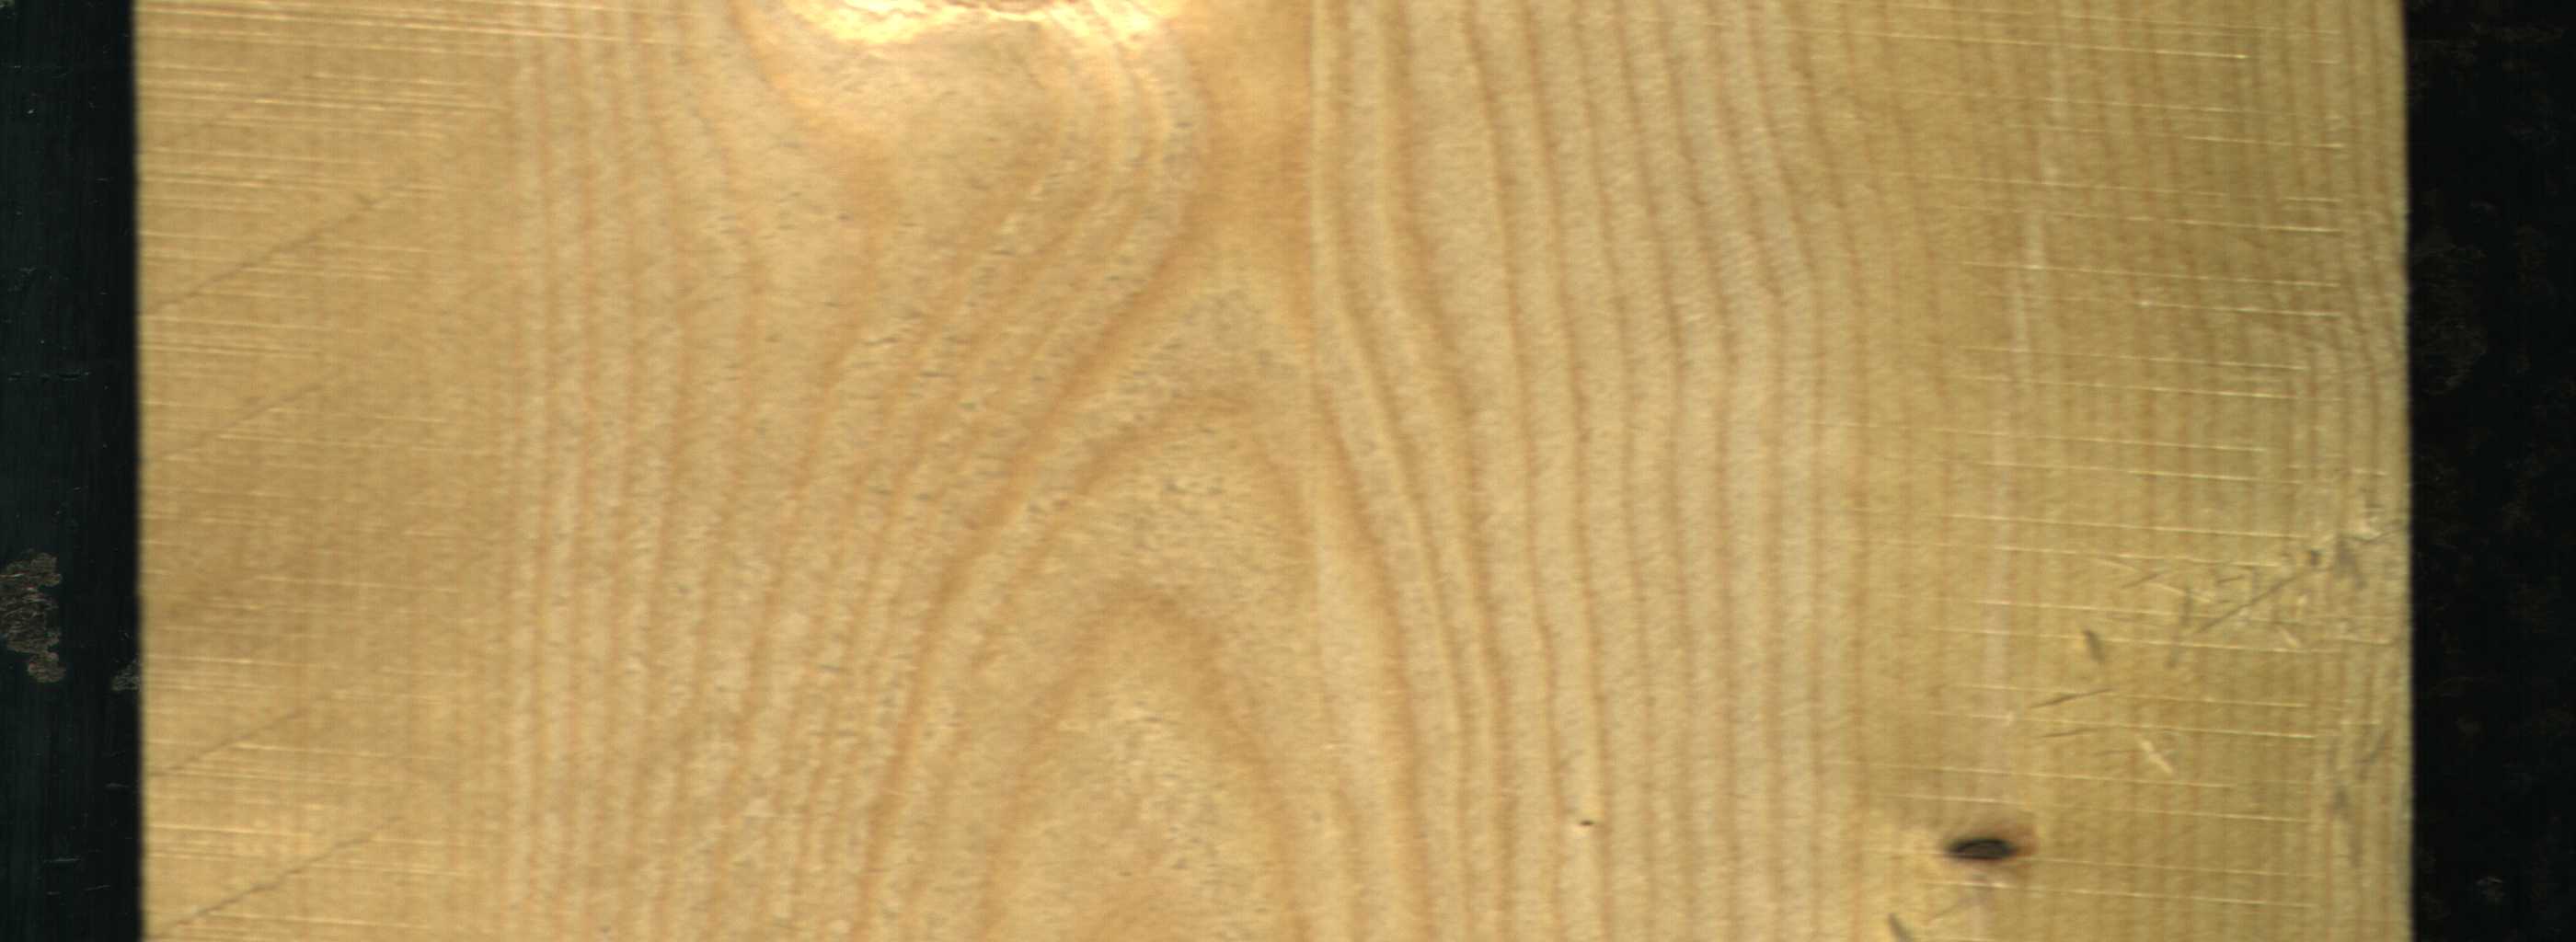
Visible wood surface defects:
Dead_Knot